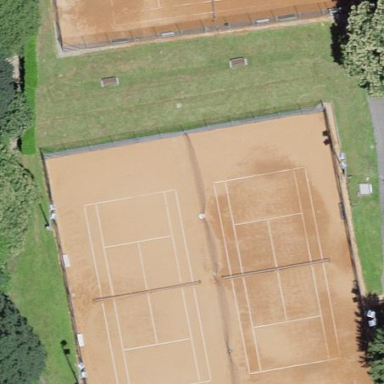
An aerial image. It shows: Sports centre with focus on tennis.